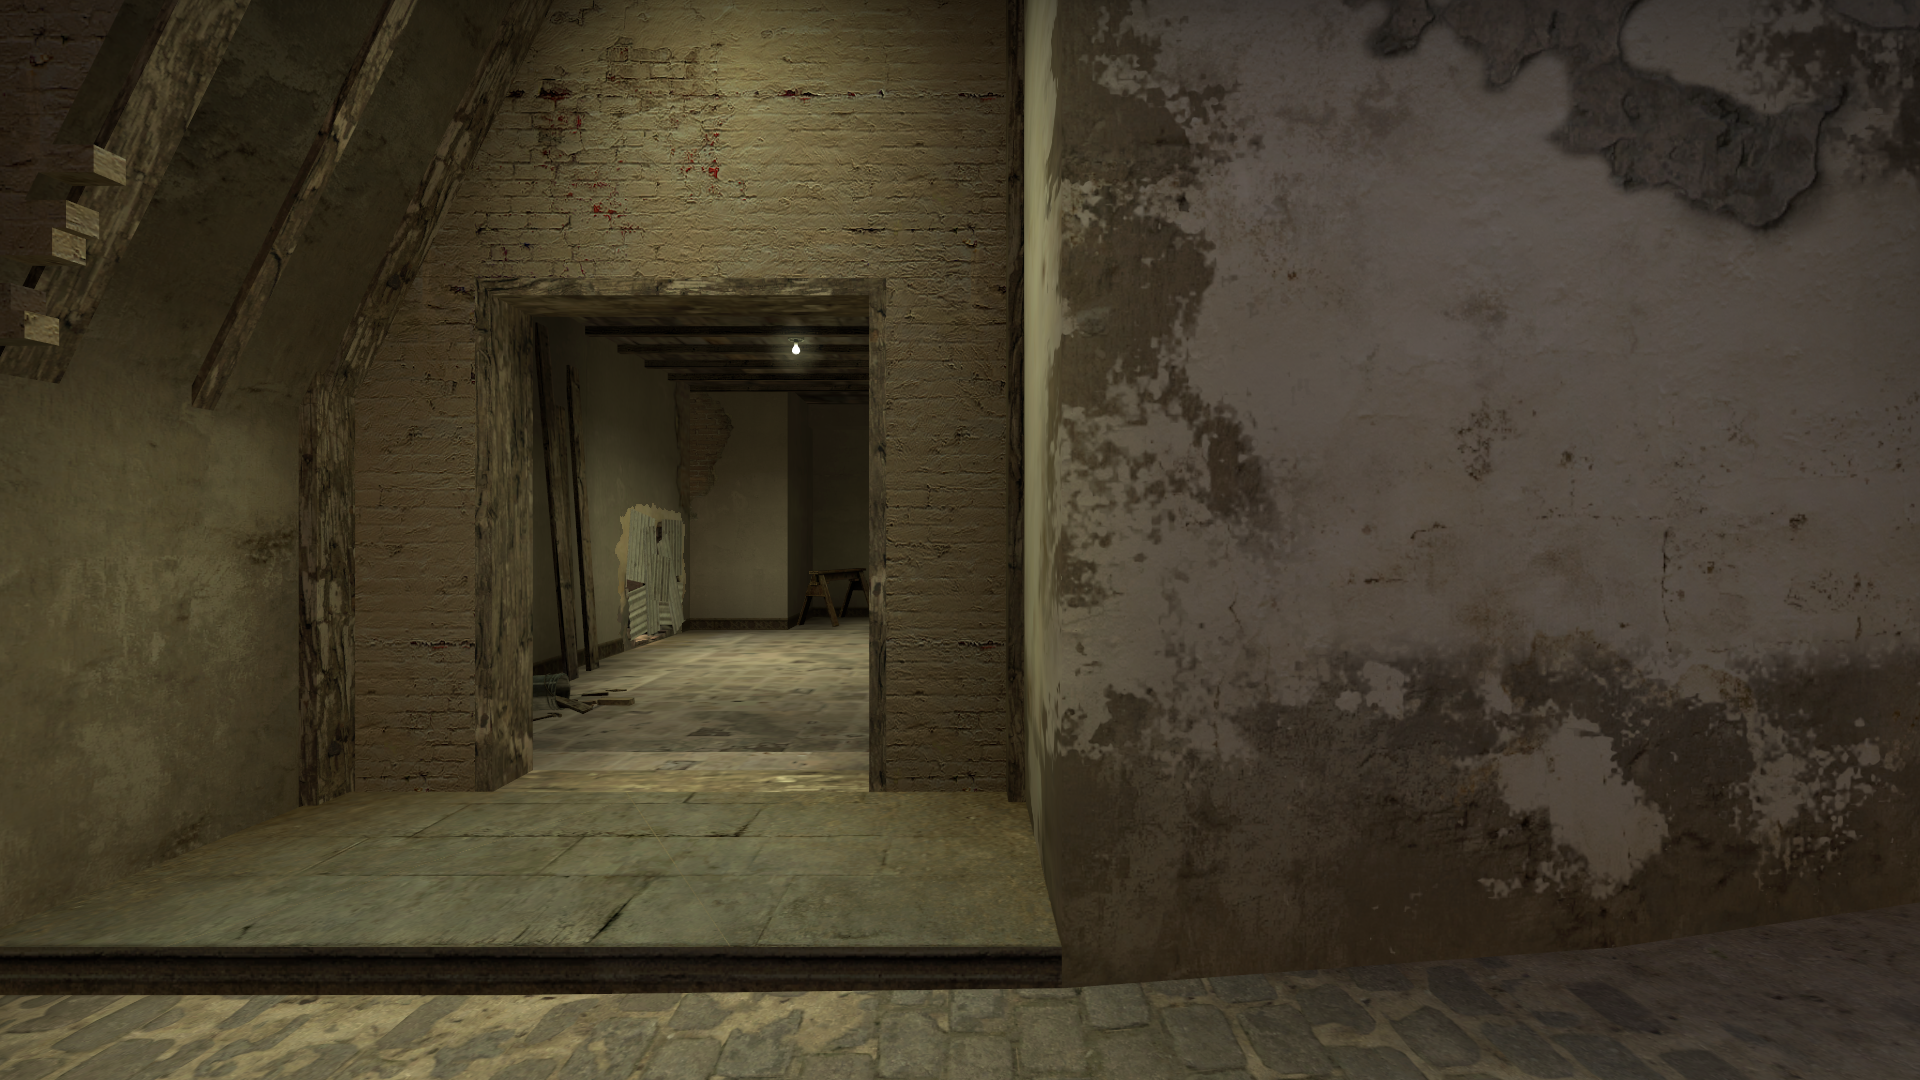
Map: de_mirage